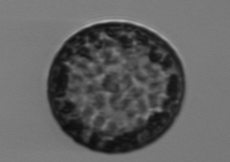
Label: Coscinodiscus